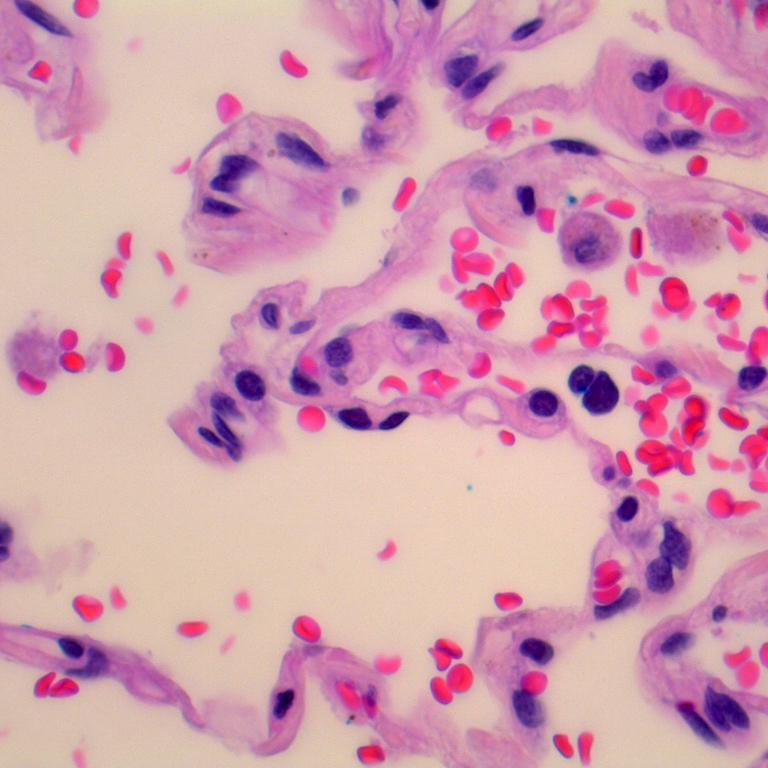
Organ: lung
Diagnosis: benign